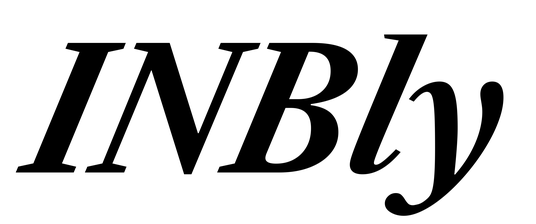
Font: LibreCaslonText-Italic_Bold_Italic